Question: I posted this question yesterday: <URL> - and I got my answer.
Now I am curious if I have drop-downs, checkboxes and radio buttons, how can I keep track of their change.
This is the current code for country :
'''
<select id="country-list" name="countries">
<option value="xx" selected="">Worldwide</option>
<option value="in">India</option>
<option value="il">Israel</option>
<option value="ru">Russia</option>
<option value="us">United States</option>
</select>
'''
The rest is in this jsfiddle: <URL>
Thanks!
EDIT: My goal,

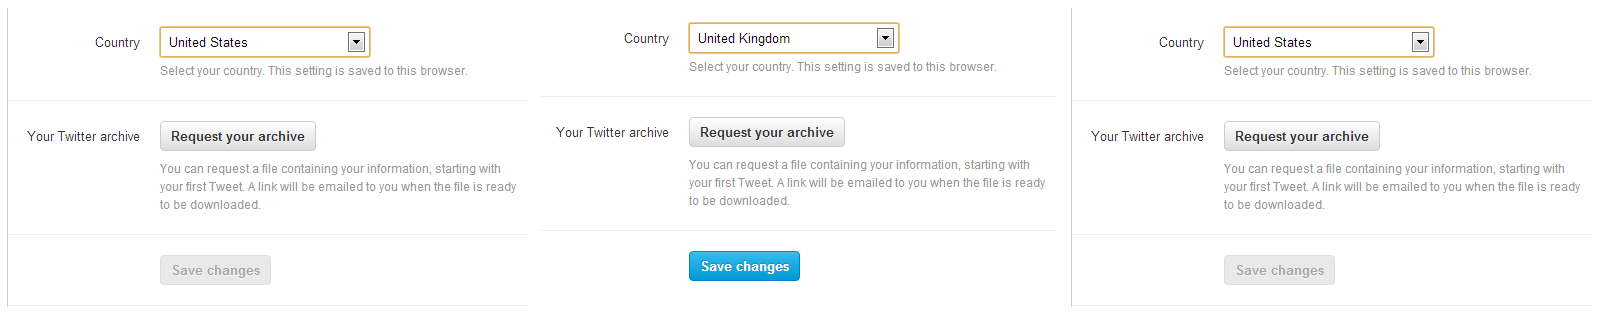
Answer: I just solved my own issue. Fairly easy, using find() and getting the default value before comparing in the loop! Thanks folks!
This did the trick:
'''
var current = $("#country-list option[selected]").val();
'''
And next perform If()-statement ... That's how simple it is...